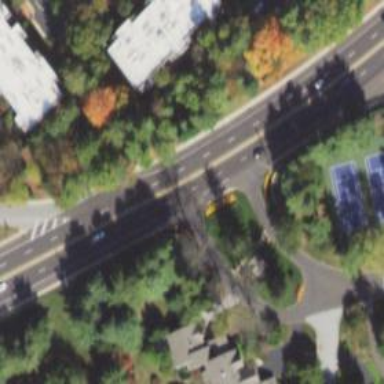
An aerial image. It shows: Unmarked crossing on footway.